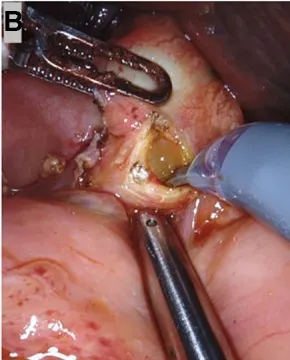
Robotic dissection in pylorus-preserving pancreatoduodenectomy (PPPD). (B) A neoplasm resembled a cluster of grapes inside the common bile duct (CBD).
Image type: medical_photograph (other_medical_photograph)